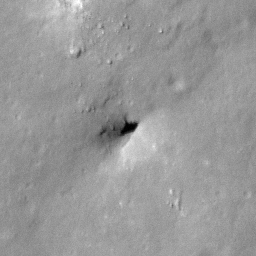
Pit: Stevinus 3
Host crater: Stevinus
Host type: impact_melt
Lunar coordinates: latitude -32.859, longitude 54.08